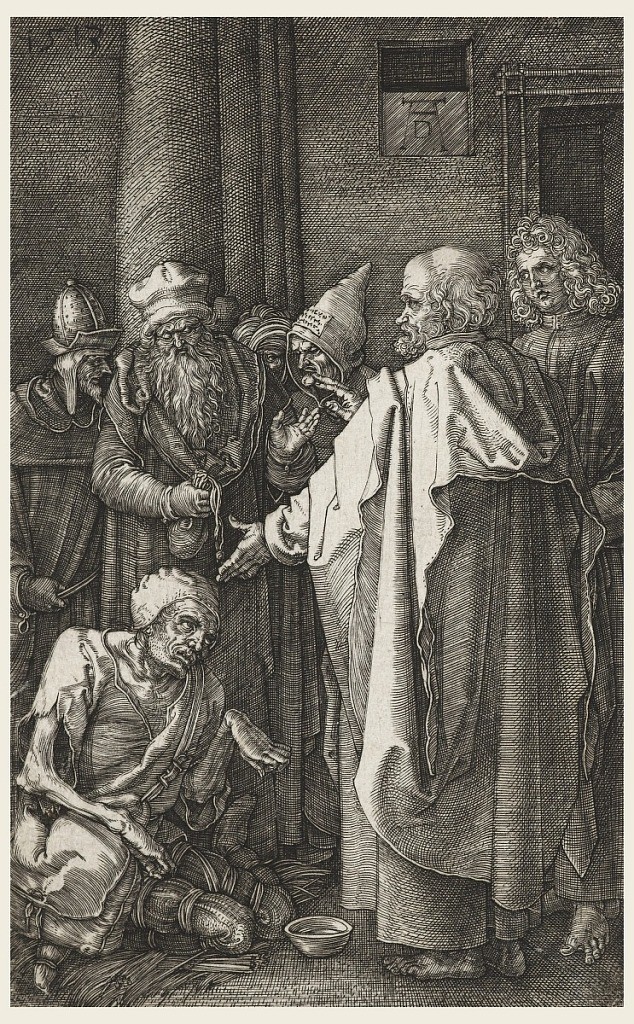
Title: S. Peter and S. John Healing the Lame at the Gate of the Temple
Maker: Albrecht Dürer, German, 1471–1528
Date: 1513
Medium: Engraving on laid paper
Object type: Print
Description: St. Peter stands at right, his left hand extended, and with his right hand gives his blessing to the crippled figure who kneels before him. St. John stands beside him. Four men stand in the background.